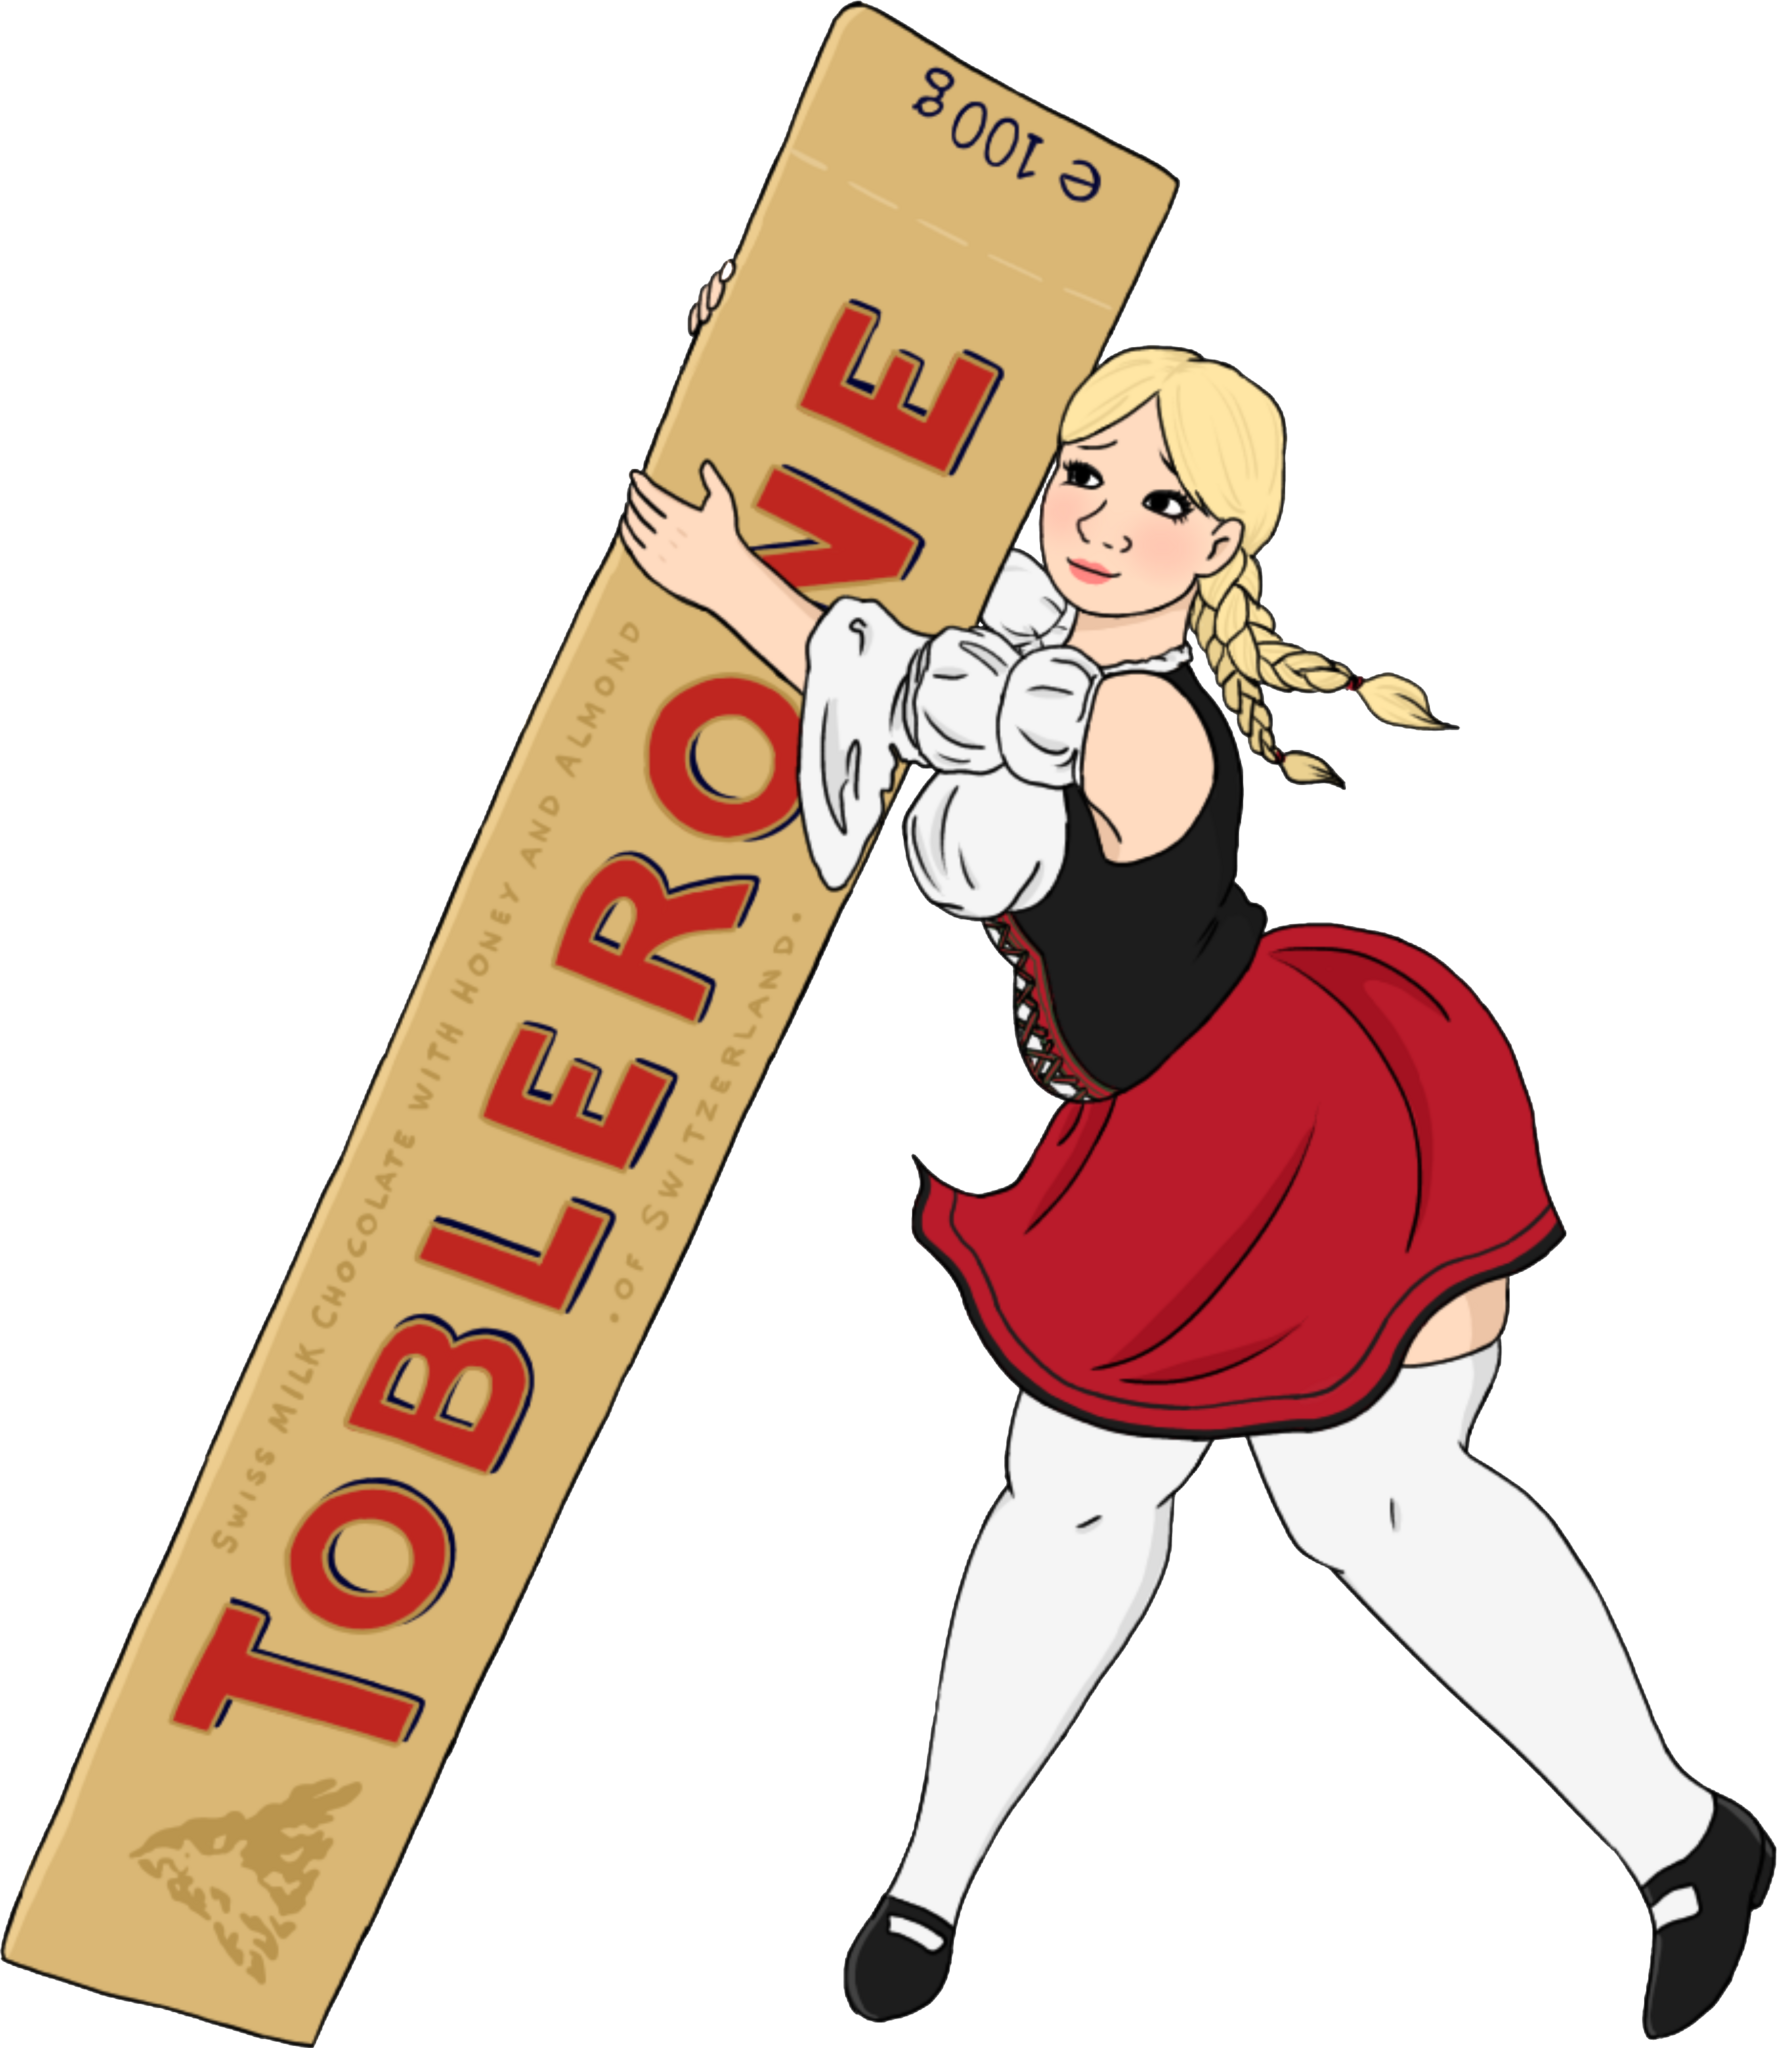
Label: 5_Trad_Wife